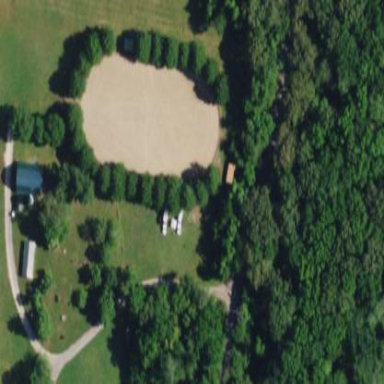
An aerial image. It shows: Fenced equestrian pitch for leisure land.